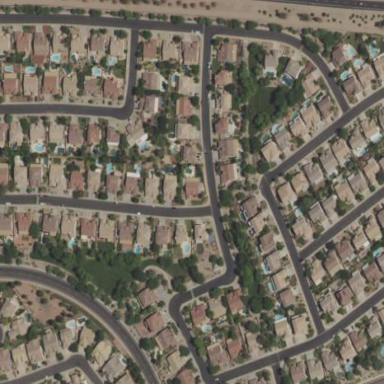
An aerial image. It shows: Residential area within neighborhood.